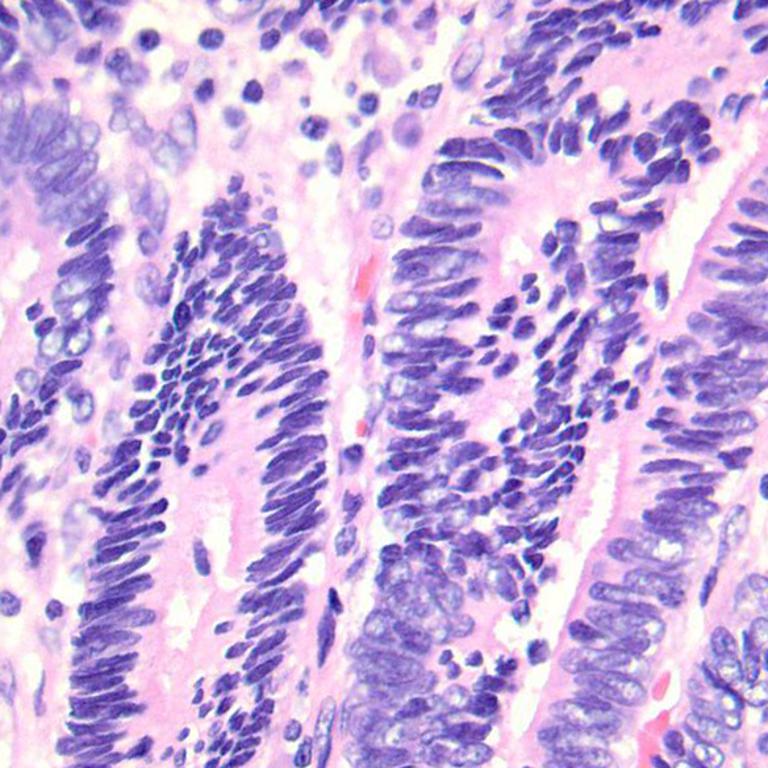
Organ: colon
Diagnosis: adenocarcinomas